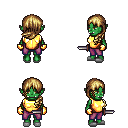
a pixel art fantasy rpg character, female body template, orc, green skin, gold chest armor, magenta pants, blonde left-swept hairstyle, gold gloves, white slippers, dagger, four views (front, back, left, right), 2x2 character sprite sheet, small pixel art, hard edges, no anti-aliasing